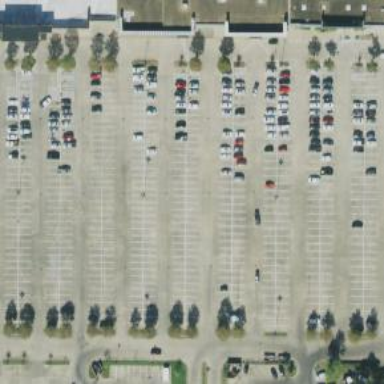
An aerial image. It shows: Parking space.